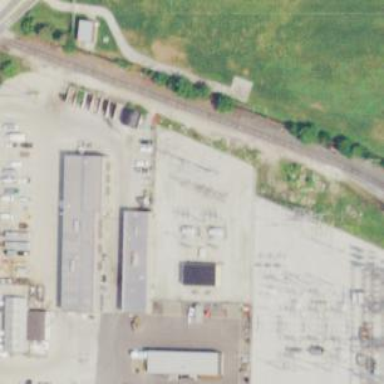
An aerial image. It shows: Power substation.